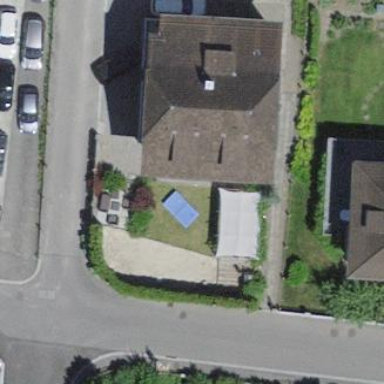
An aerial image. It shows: Residential building with half-hipped roof shape.